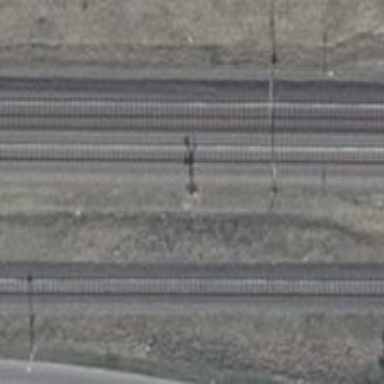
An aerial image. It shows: Railway signal.